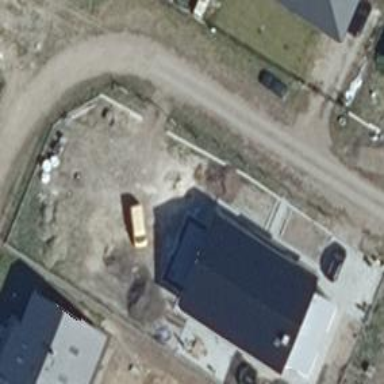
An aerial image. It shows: Detached building.